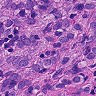
Metastatic tissue present: yes